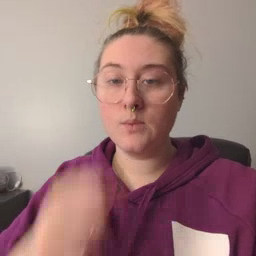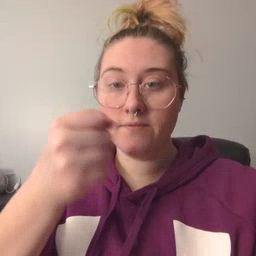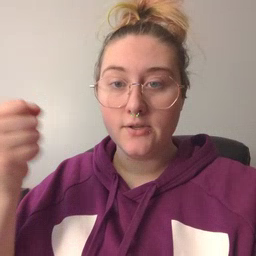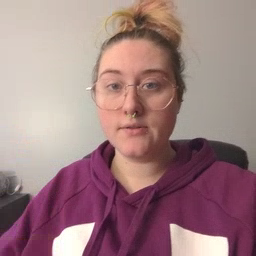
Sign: refrigerator